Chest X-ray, PA view. Patient: 10 years old, sex M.
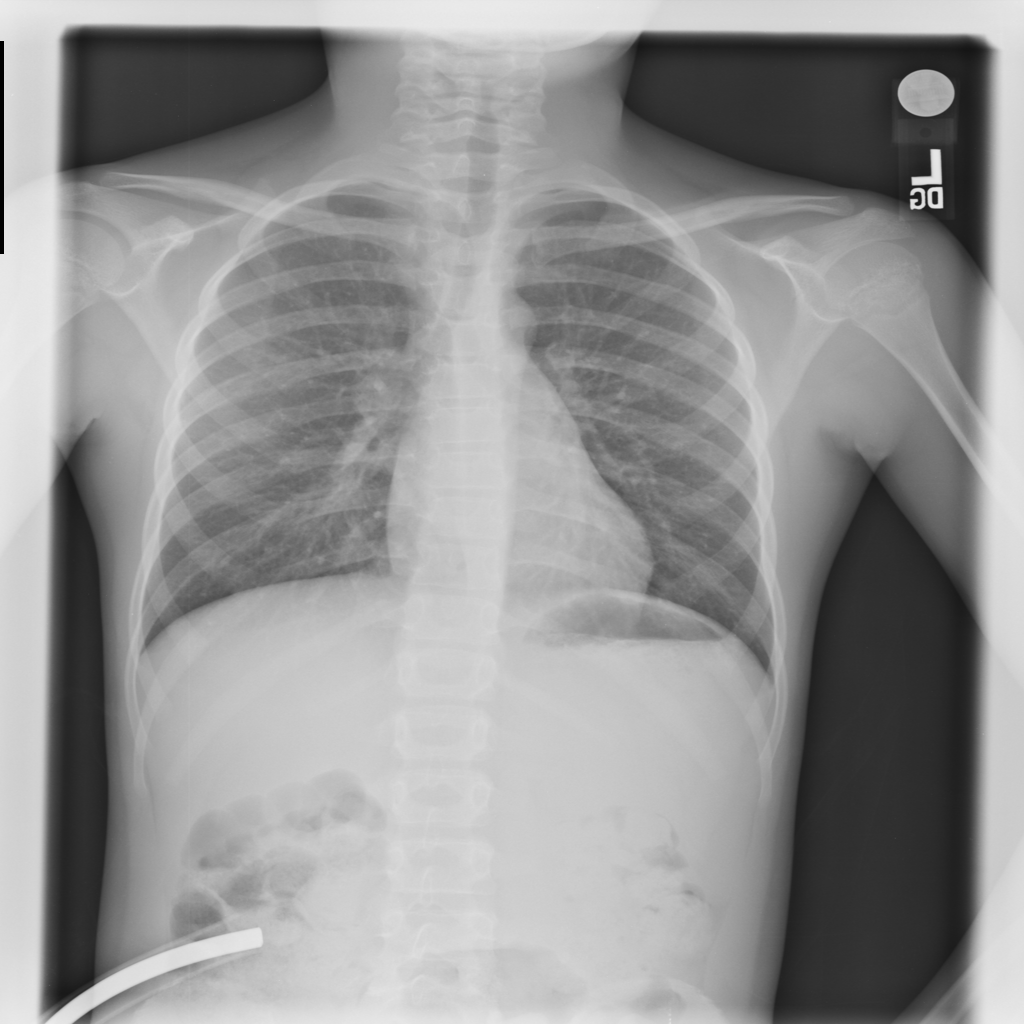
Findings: No Finding